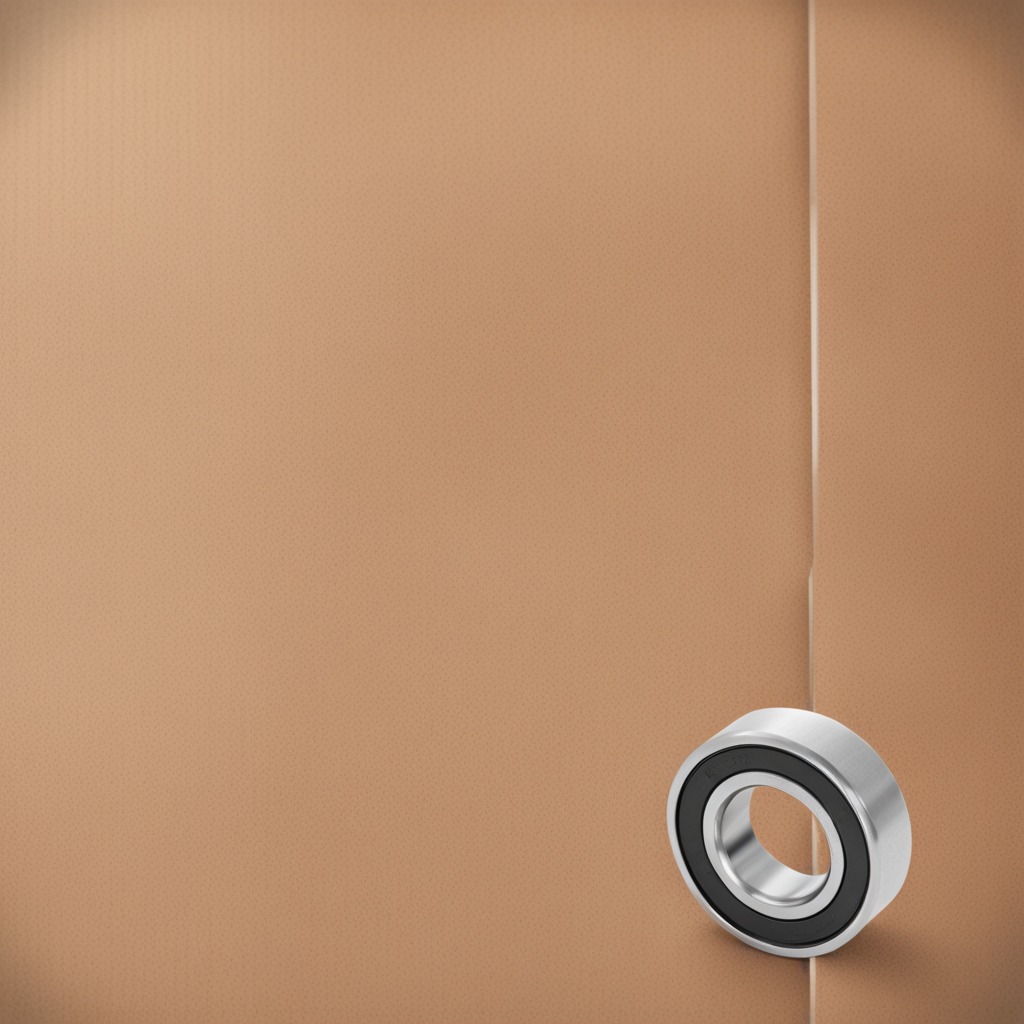
A metal ball bearing is lying on the clean dry cardboard box surface in an outdoor workshop during daytime bright natural light soft shadows slightly creased but